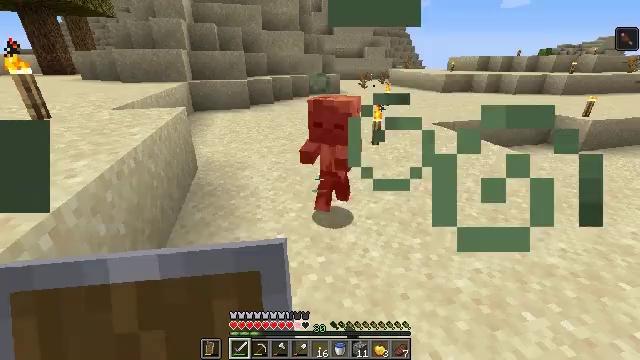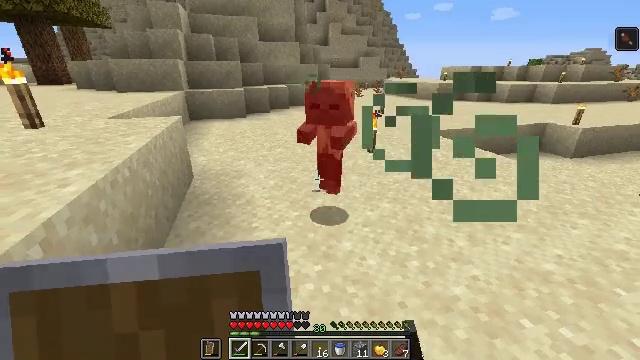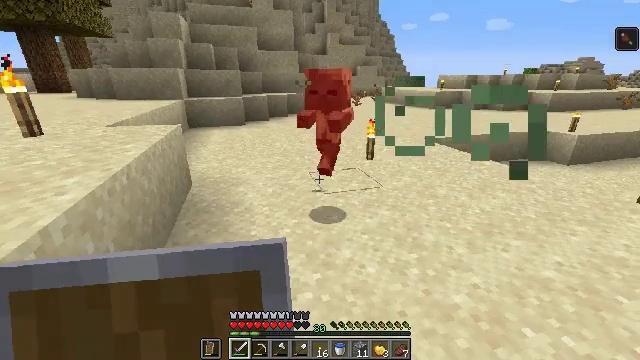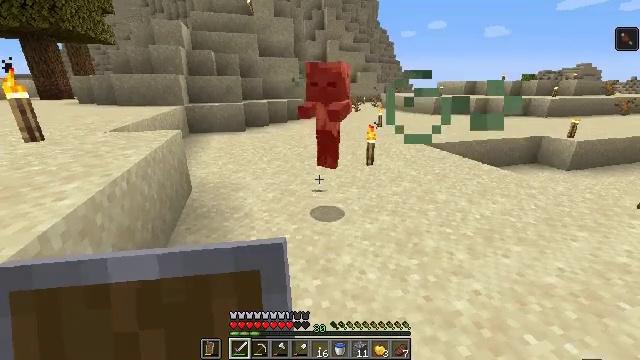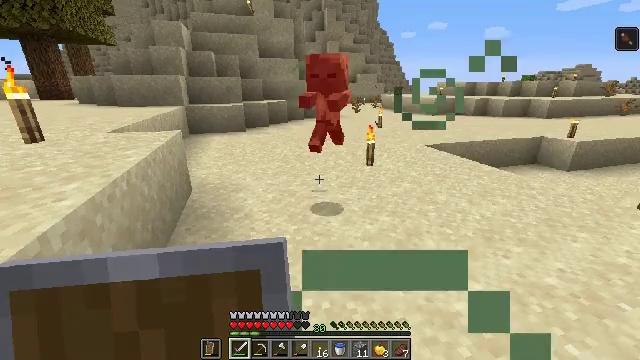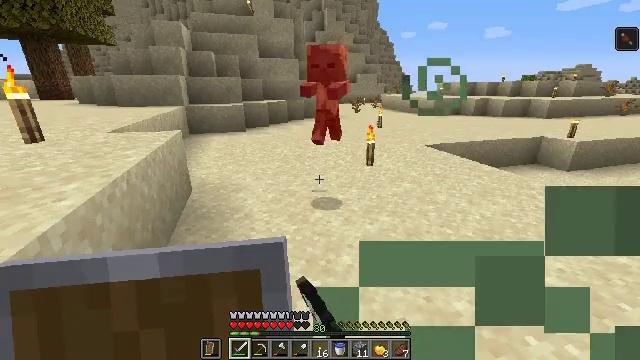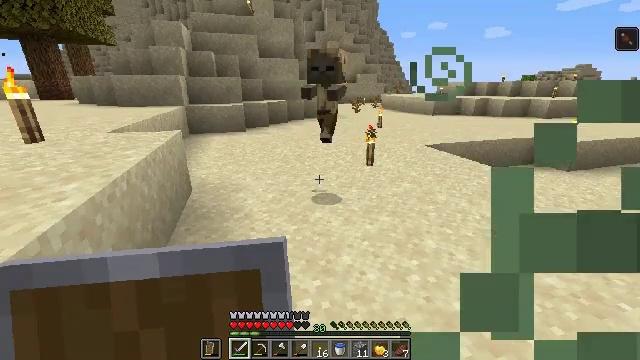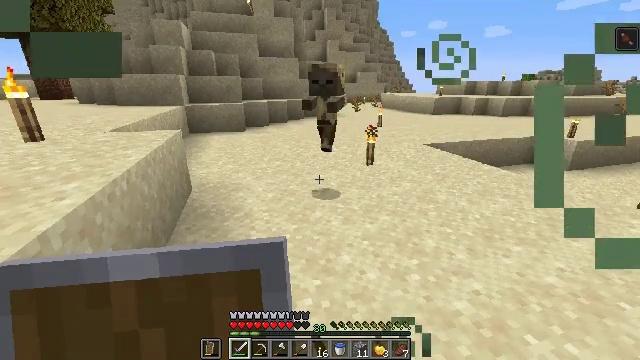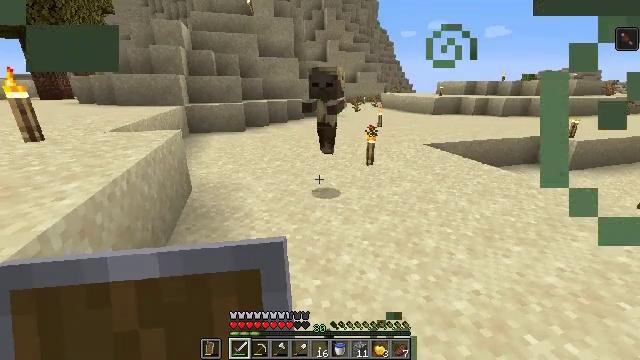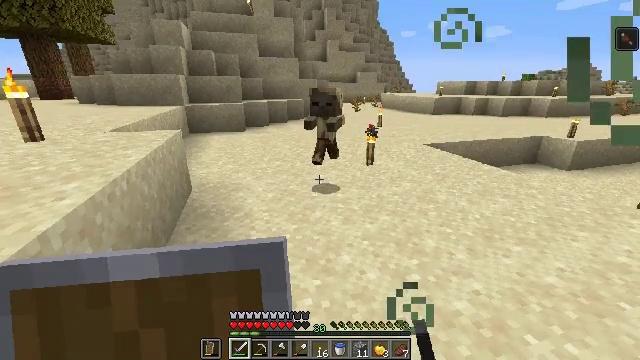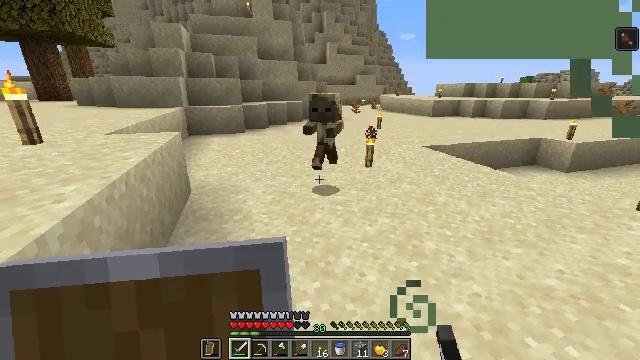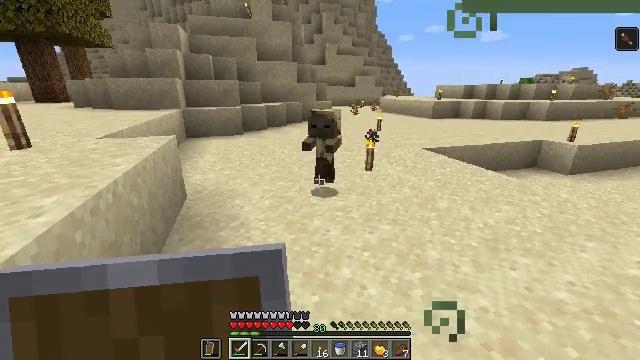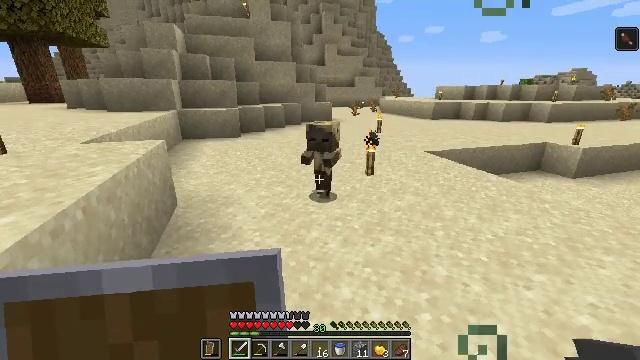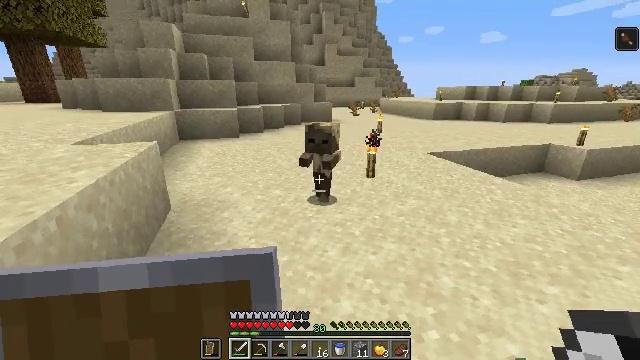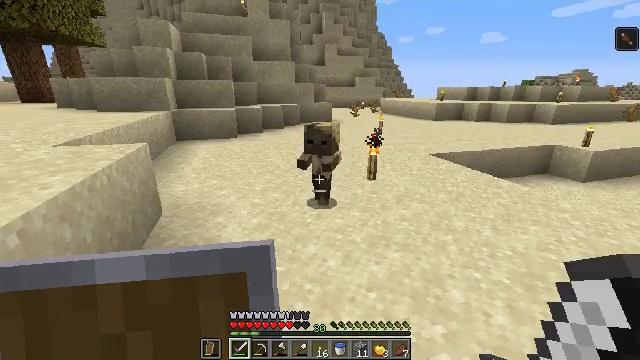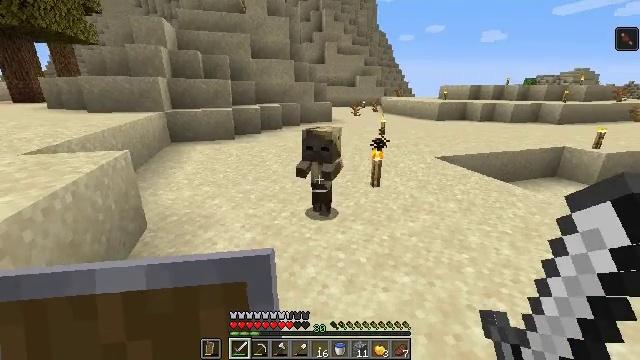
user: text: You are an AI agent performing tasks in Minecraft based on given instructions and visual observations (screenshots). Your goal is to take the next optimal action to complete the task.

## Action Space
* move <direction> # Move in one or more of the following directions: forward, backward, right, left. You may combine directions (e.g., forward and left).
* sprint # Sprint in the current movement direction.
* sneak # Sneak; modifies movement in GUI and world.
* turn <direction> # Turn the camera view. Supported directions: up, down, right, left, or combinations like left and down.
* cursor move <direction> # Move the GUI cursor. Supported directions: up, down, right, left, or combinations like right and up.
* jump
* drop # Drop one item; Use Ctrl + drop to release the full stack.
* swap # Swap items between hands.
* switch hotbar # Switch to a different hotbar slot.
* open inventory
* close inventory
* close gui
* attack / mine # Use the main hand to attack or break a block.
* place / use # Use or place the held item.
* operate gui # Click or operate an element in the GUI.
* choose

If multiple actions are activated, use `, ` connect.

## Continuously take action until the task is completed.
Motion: motion action
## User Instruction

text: Hunt the husk.
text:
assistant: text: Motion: turn up
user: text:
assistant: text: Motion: turn up
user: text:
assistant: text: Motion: turn up
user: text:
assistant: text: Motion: attack / mine
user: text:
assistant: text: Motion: attack / mine
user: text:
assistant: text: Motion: attack / mine
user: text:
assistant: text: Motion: attack / mine
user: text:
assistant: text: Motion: no_op
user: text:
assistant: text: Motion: no_op
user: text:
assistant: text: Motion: move forward
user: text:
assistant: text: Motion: move forward
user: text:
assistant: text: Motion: move forward
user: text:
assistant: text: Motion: move forward
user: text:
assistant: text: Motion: move forward
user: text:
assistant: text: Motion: move forward
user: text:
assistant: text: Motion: move forward
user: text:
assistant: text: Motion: move forward
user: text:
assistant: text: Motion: move forward, turn down, attack / mine
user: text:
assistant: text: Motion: attack / mine
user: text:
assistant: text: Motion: move back, attack / mine
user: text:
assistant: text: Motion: move back, attack / mine
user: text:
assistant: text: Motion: move back, attack / mine
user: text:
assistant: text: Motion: no_op